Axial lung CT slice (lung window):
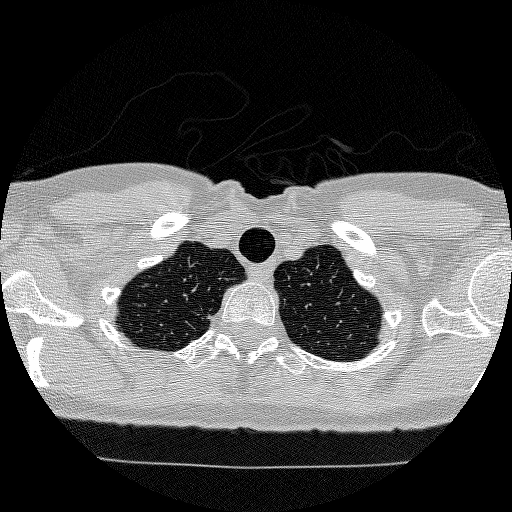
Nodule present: no